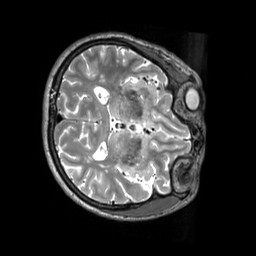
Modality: T2w
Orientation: axial
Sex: female
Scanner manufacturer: siemens
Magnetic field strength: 3 T
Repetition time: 3.2 s
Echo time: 0.409 s